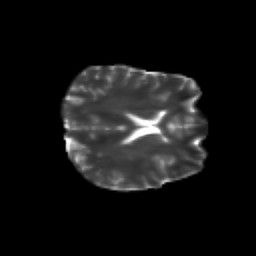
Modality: T2w
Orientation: axial
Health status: healthy
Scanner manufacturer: siemens
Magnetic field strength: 3 T
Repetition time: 10 s
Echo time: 0.092 s